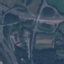
Label: Highway